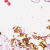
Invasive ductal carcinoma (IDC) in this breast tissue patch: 0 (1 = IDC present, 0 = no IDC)